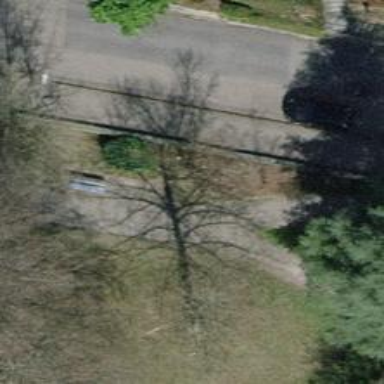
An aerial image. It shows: Bench for seating.